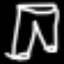
Label: pants